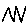
Label: zigzag